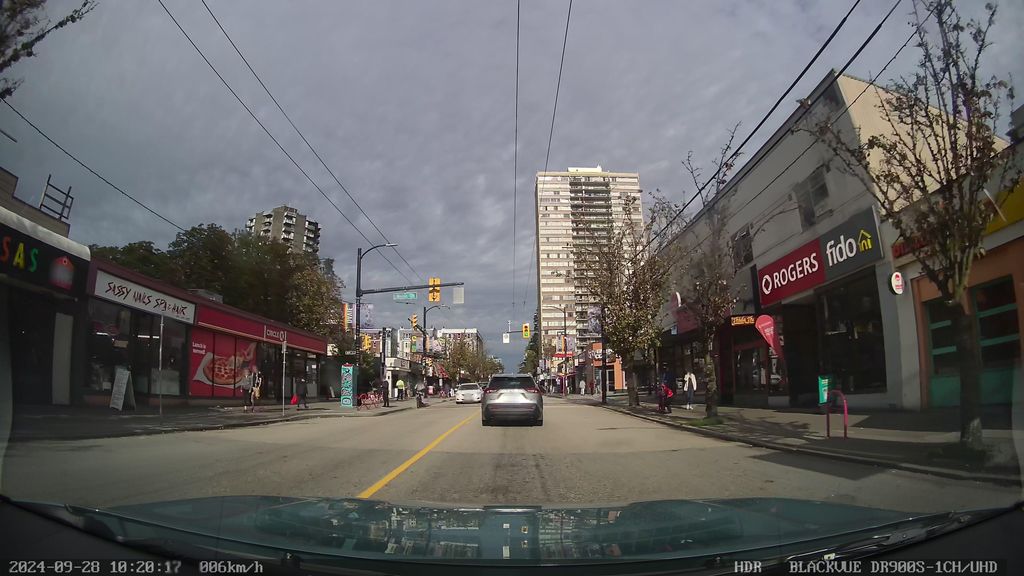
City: vancouver